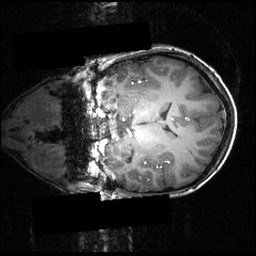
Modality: T1w
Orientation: coronal
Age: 12
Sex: female
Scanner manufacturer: siemens
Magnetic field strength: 3.951 T
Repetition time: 1.5 s
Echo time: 0.00335 s